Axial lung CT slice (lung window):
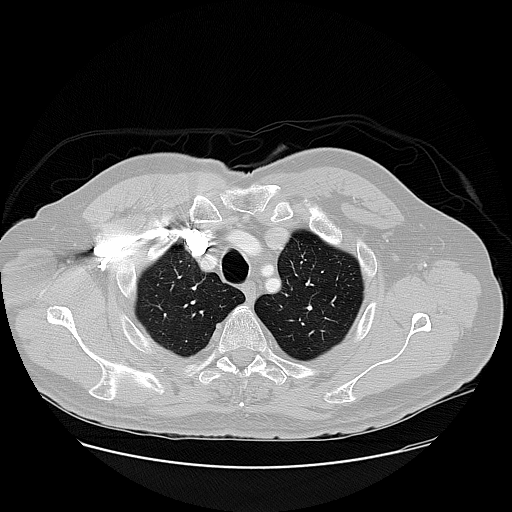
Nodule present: no